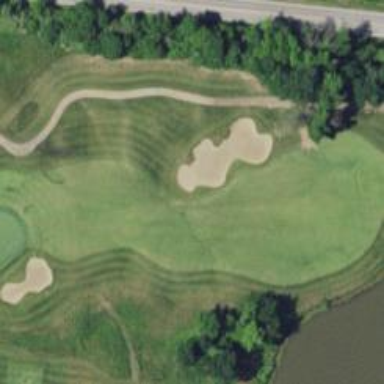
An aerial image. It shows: Golf fairway surrounded by grass.